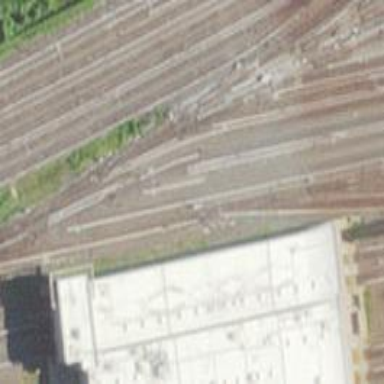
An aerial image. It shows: Yard area with electrified rail tracks.